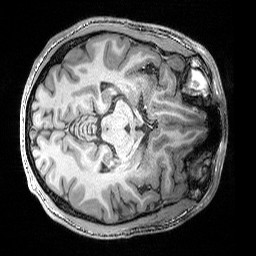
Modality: T1w
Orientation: axial
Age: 22
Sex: male
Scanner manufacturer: siemens
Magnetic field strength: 3 T
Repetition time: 2.25 s
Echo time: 0.00418 s